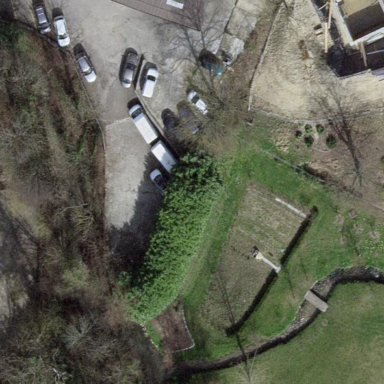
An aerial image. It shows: Garden area designated for leisure land.